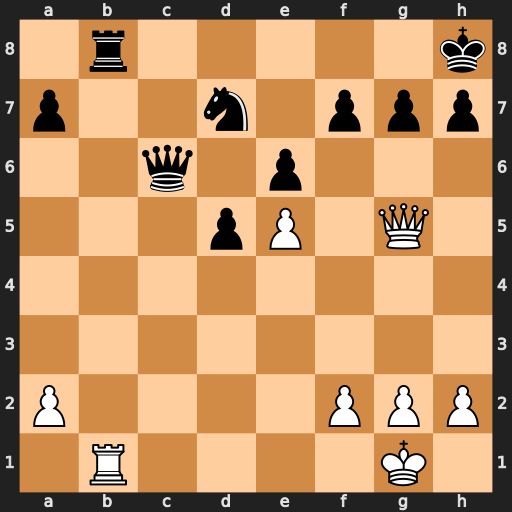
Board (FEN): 1r5k/p2n1ppp/2q1p3/3pP1Q1/8/8/P4PPP/1R4K1
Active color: w
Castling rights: -
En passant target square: -
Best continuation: Rxb8+ Nxb8 Qd8+ Qe8 Qxe8#